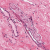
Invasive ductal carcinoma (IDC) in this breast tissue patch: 0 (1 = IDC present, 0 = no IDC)